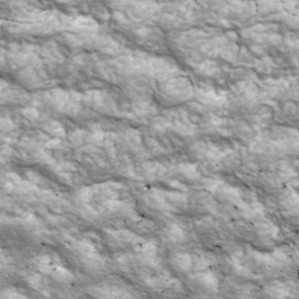
Label: non_frost